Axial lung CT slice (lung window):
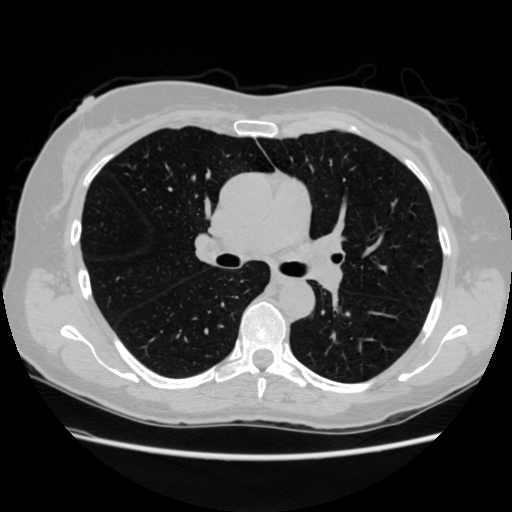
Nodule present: no